Field crop: tomato
Growth stage: 1
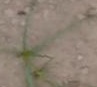
Species: cyperus